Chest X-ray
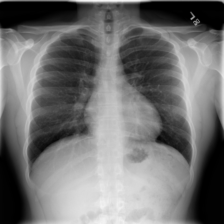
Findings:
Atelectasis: negative
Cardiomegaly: negative
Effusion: negative
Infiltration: negative
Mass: positive
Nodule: negative
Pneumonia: negative
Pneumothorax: negative
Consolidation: negative
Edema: negative
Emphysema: negative
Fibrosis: negative
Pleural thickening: negative
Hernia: negative